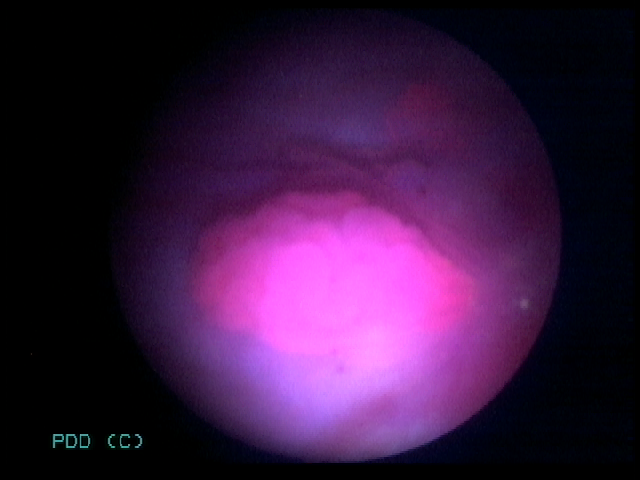
Modality: BLC
Class: Malignant
Subclass: LowGradePapillary
Lesion: Multifocal
Multifocal: 2 to 7
Stage: Ta
Morphology: Papillary
Bladder cancer association: Yes